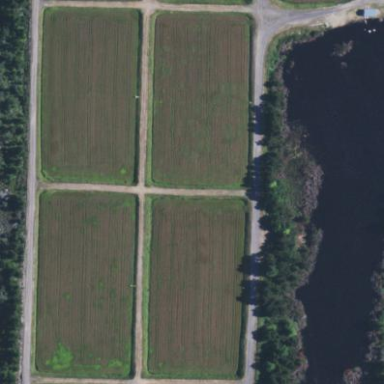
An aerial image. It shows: Farmland where cranberries are grown.